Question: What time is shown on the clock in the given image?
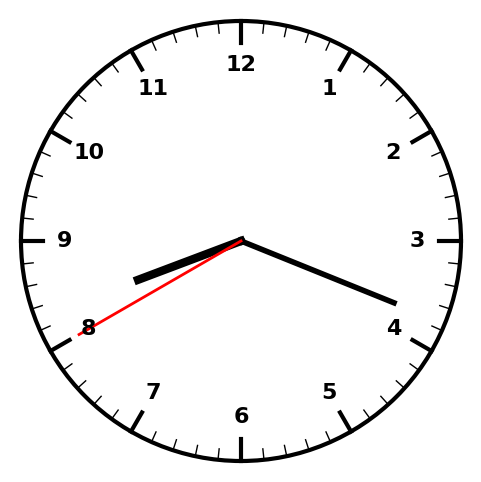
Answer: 08:18:40